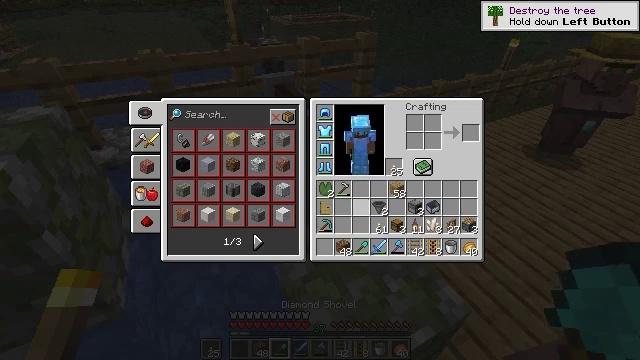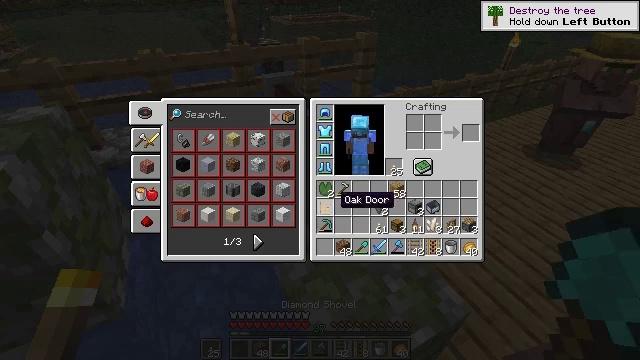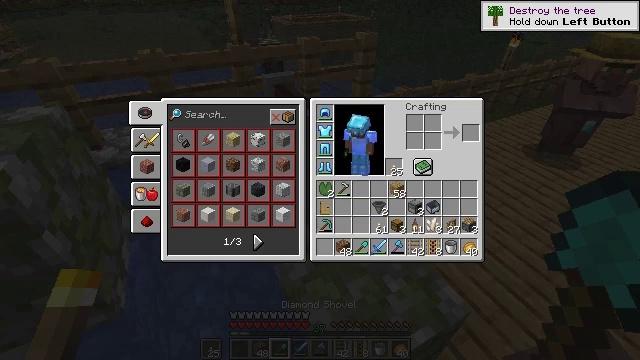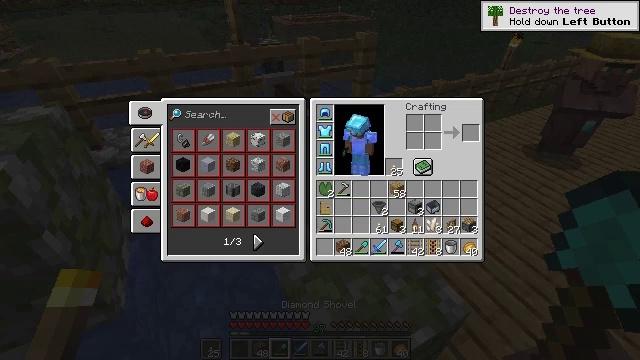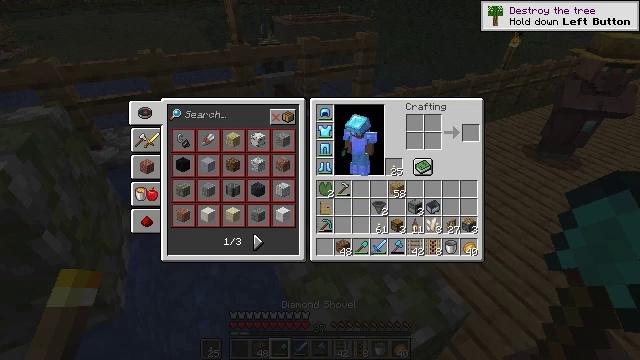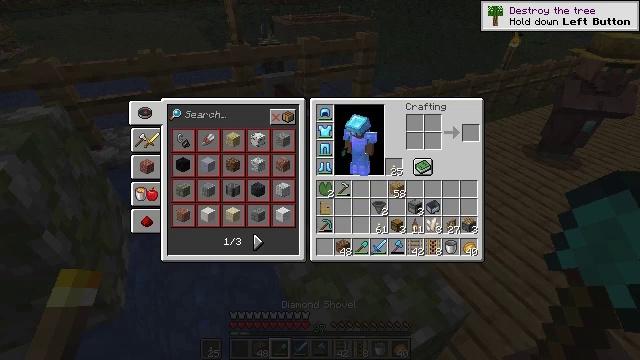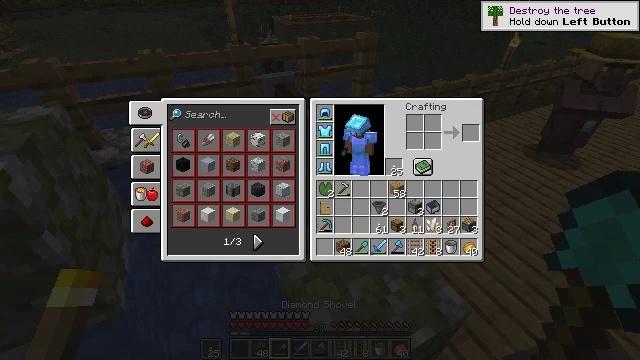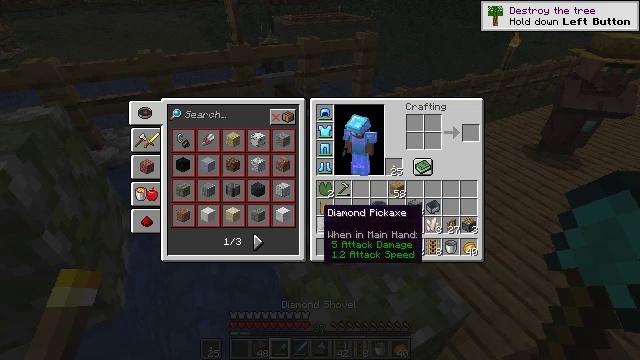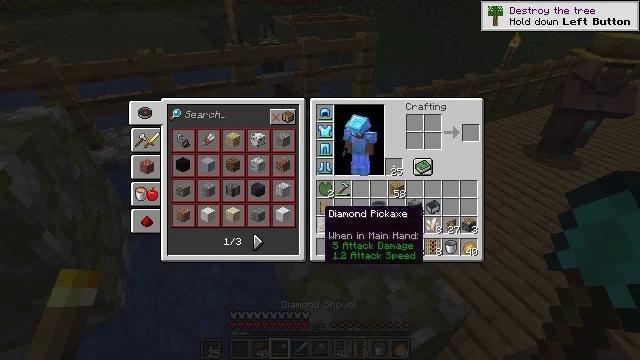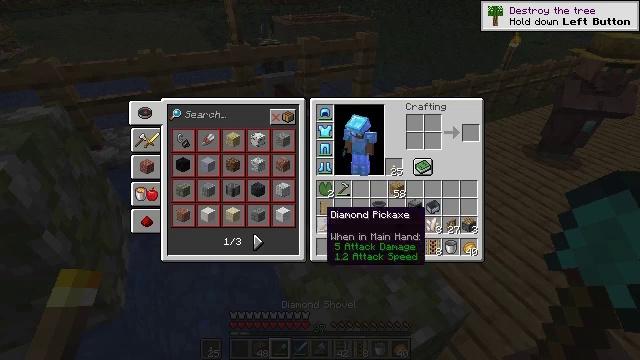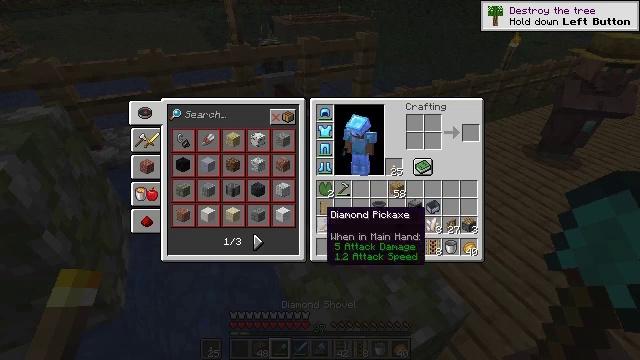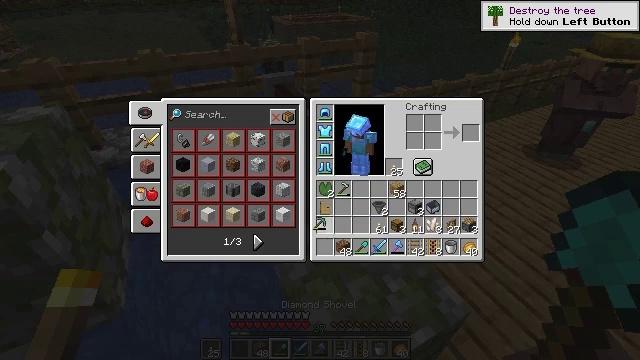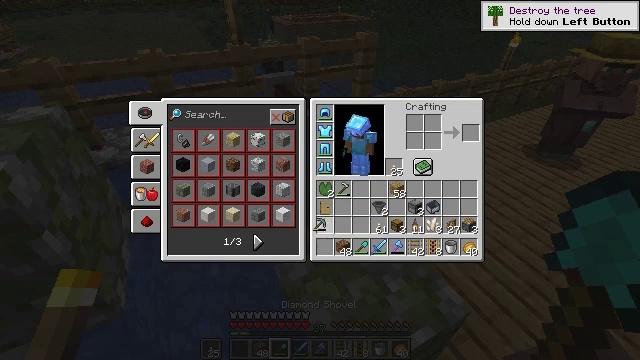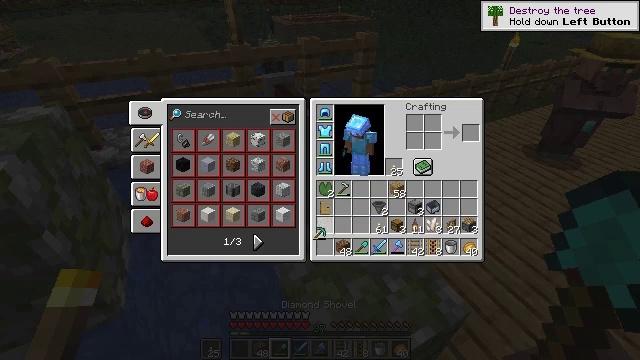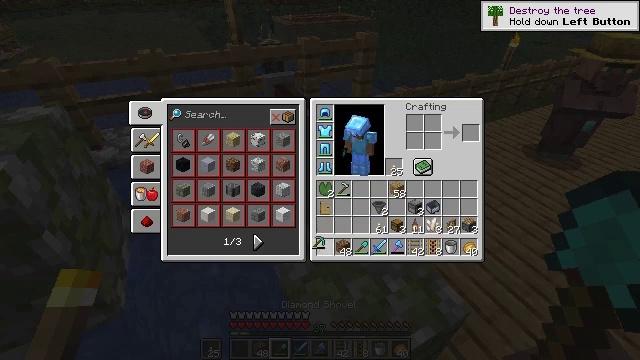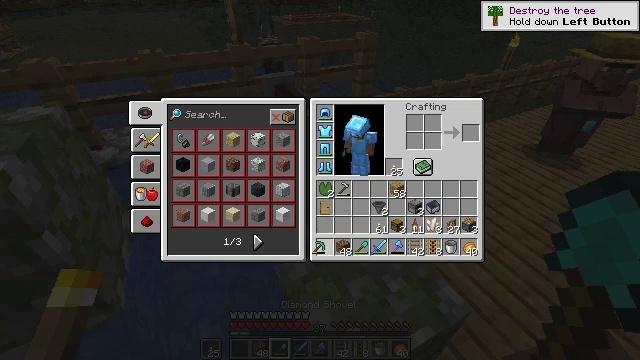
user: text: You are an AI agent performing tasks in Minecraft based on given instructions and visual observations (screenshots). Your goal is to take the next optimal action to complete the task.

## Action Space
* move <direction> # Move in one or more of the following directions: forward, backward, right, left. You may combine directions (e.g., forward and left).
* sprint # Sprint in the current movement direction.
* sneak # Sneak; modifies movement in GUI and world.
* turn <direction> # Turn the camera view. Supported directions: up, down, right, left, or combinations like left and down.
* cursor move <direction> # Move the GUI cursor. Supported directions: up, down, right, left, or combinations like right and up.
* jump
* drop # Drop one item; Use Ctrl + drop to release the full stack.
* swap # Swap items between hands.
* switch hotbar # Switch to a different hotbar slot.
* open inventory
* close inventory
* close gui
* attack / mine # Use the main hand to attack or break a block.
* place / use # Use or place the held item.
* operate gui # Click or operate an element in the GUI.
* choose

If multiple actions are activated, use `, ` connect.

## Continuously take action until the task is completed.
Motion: motion action
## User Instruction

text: Gather the bell for your inventory.
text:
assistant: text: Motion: cursor move left
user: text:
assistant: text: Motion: cursor move left
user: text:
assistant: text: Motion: no_op
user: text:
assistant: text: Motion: no_op
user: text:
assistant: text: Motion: no_op
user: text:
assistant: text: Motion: no_op
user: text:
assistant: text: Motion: no_op
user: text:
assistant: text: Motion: no_op
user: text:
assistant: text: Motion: no_op
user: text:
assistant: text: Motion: no_op
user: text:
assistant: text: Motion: operate gui
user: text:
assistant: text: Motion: operate gui
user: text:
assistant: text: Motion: cursor move down, operate gui
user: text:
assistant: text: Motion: cursor move down
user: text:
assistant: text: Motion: no_op
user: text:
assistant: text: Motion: no_op
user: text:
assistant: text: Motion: no_op
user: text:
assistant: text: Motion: operate gui
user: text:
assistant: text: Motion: operate gui
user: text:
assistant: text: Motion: operate gui
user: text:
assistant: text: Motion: no_op
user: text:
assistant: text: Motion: no_op
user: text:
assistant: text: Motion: no_op
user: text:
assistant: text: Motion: no_op
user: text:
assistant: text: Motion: no_op
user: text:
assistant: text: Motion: no_op
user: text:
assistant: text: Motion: no_op
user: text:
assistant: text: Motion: no_op
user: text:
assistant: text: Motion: no_op
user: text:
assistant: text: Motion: no_op